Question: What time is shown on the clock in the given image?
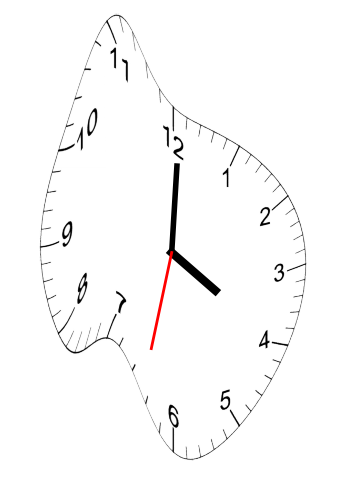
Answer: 04:00:32